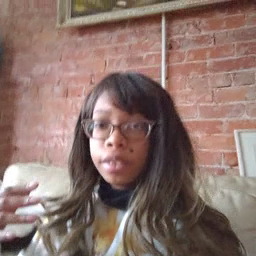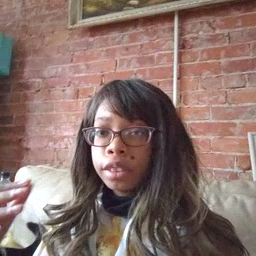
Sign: face